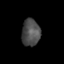
Tissue: skin
Cell type: Epithelial cells
Senescence score: 0.201
Nuclear area (px): 487
Mean DAPI intensity: 76.54